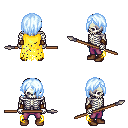
a pixel art fantasy rpg character, male body template, skeleton, yellow tattered cape, magenta pants, white cyan bangs hairstyle, cloth bracers, brown shoes, spear, four views (front, back, left, right), 2x2 character sprite sheet, small pixel art, hard edges, no anti-aliasing